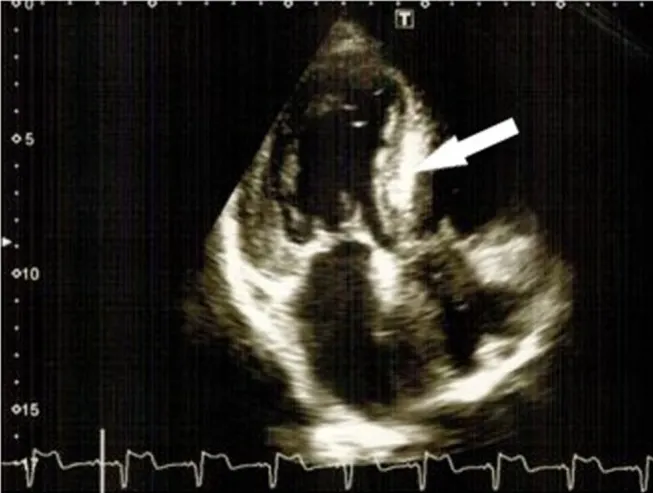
"Characteristic luminescence" of the interventricular septum (bold arrows) and left ventricle hypertrophy.
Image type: radiology (ultrasound)